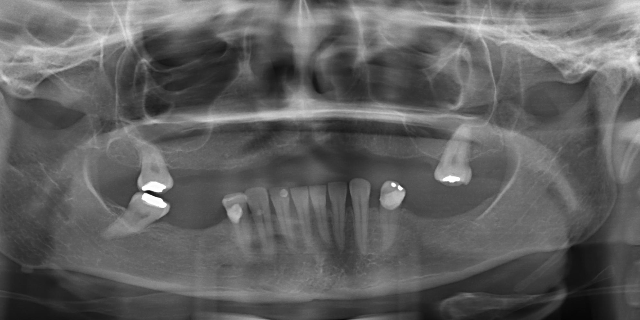
adult